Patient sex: M
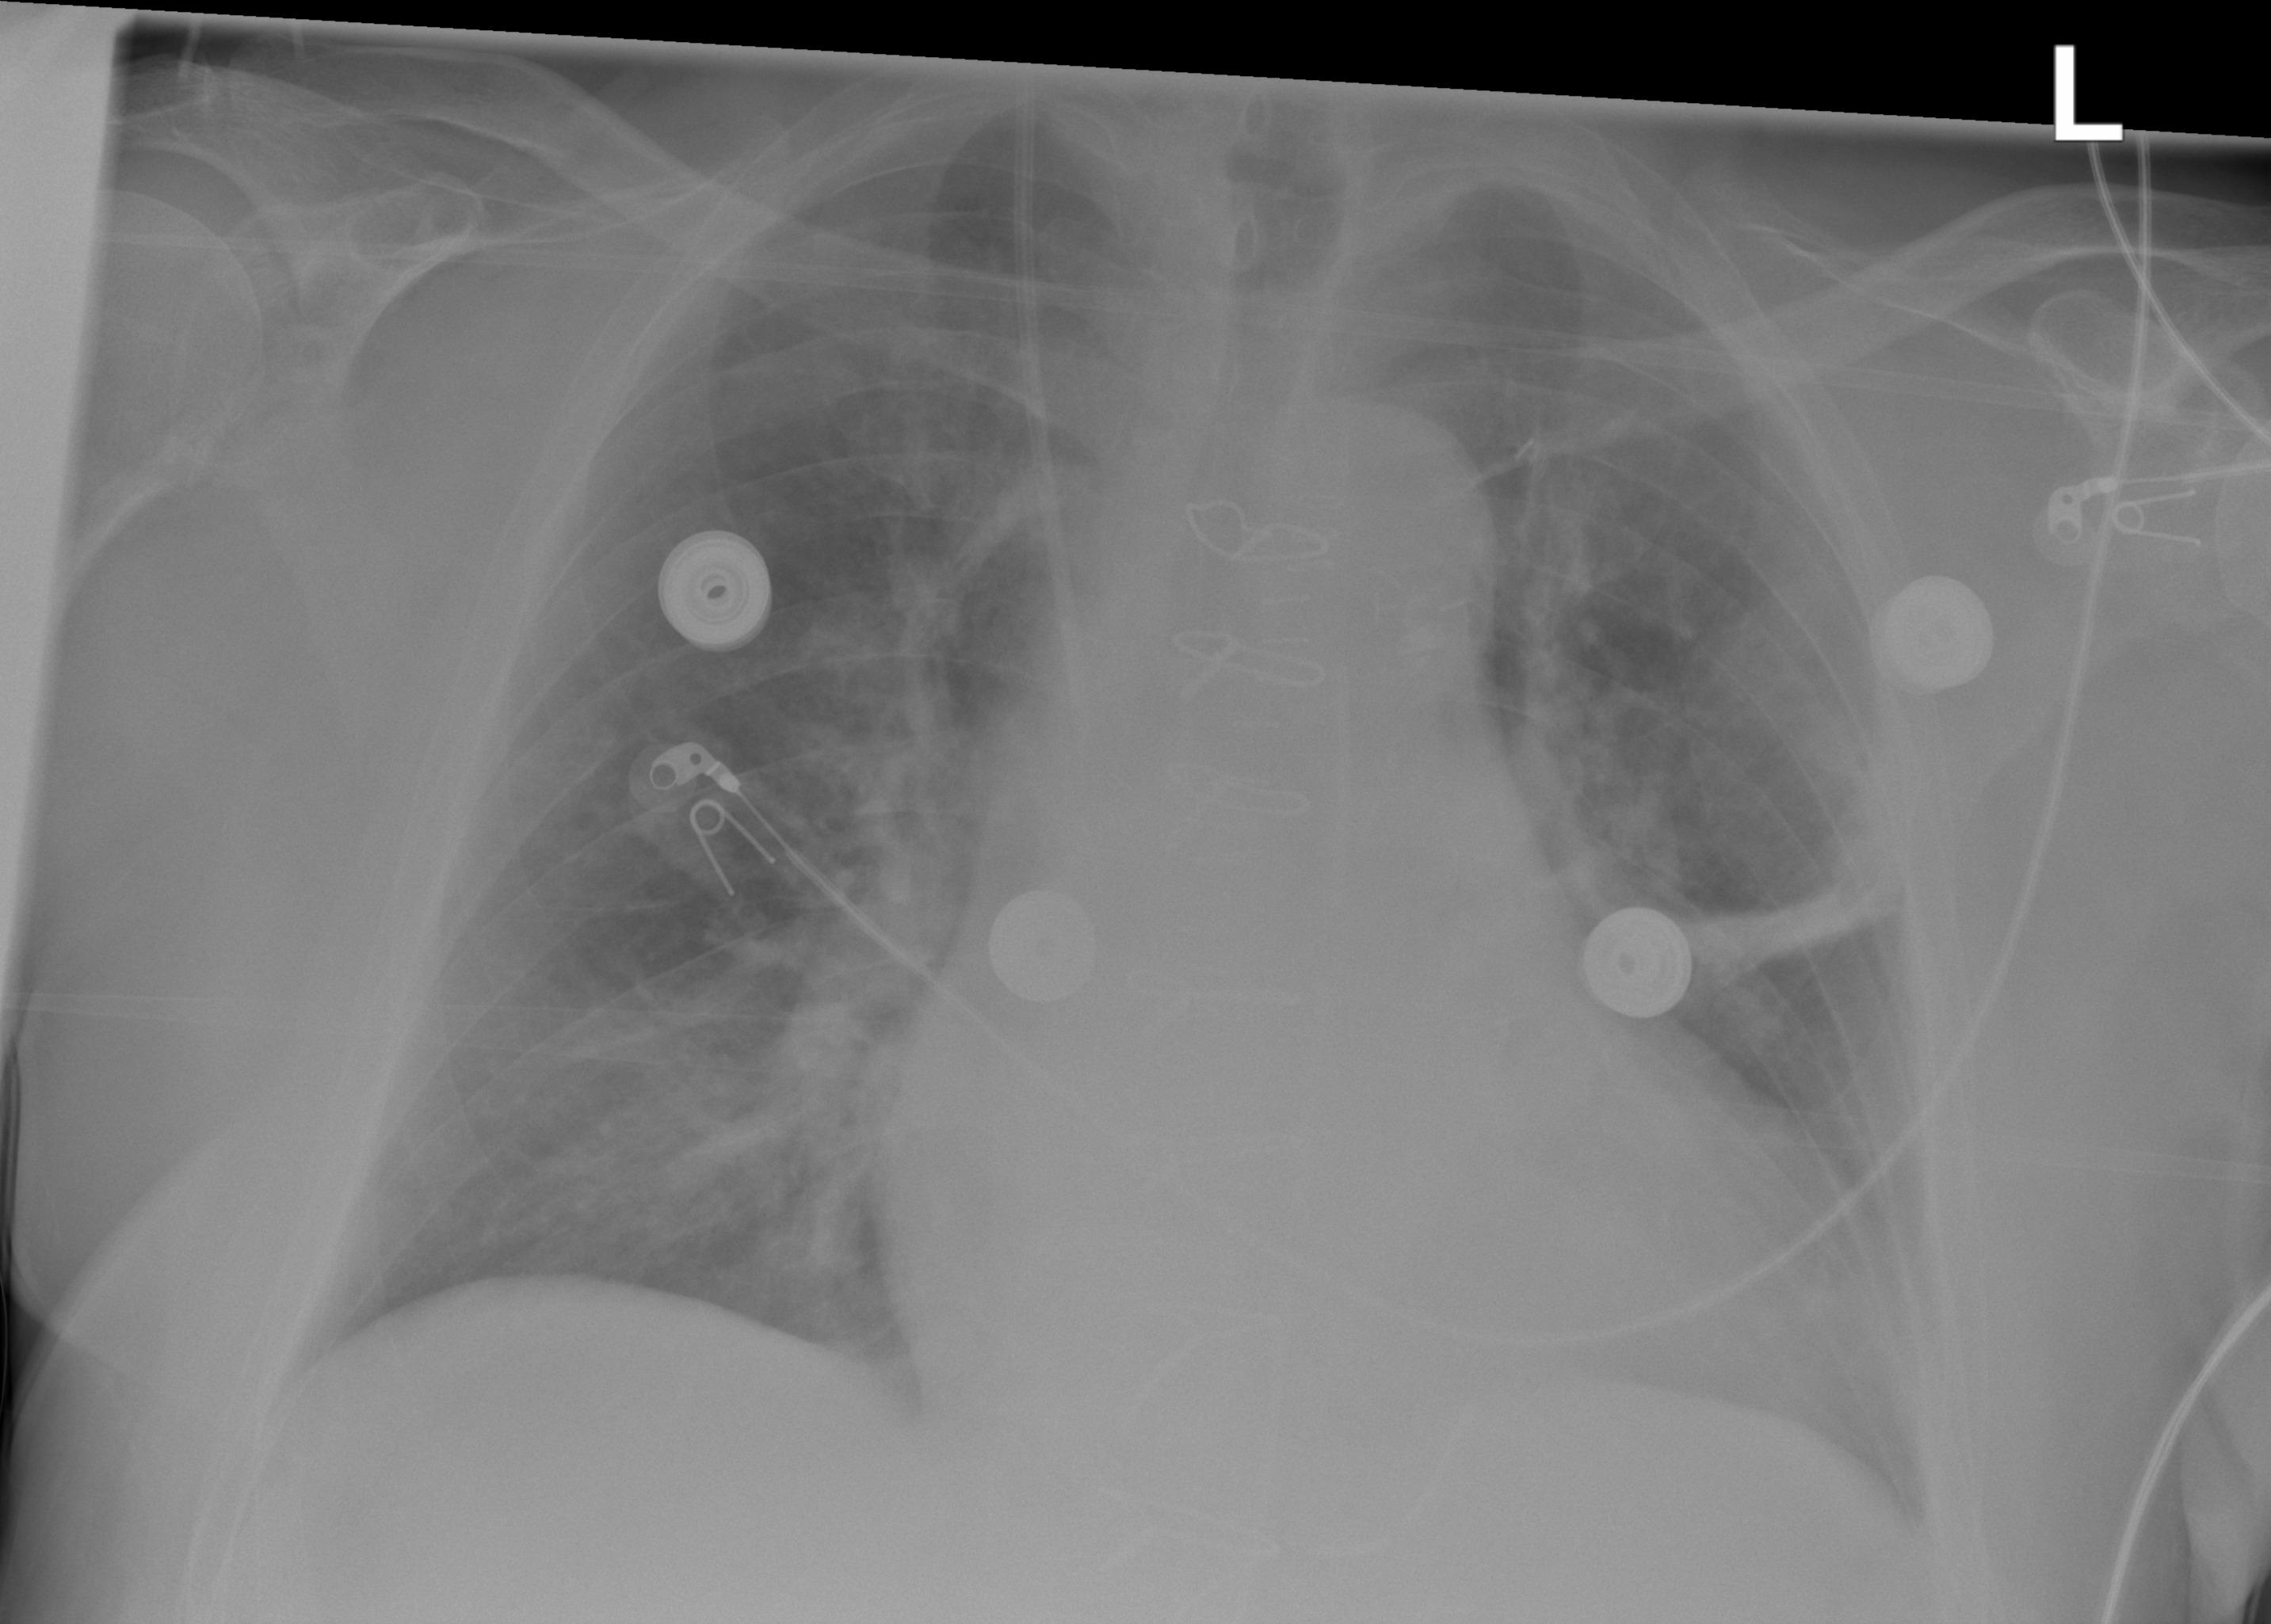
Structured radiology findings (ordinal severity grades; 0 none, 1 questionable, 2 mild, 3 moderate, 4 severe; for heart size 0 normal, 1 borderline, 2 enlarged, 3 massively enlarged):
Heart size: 2
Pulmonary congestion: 1
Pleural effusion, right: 0
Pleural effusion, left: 0
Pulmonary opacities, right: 2
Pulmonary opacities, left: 0
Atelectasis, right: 0
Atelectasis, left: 2